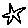
Label: star